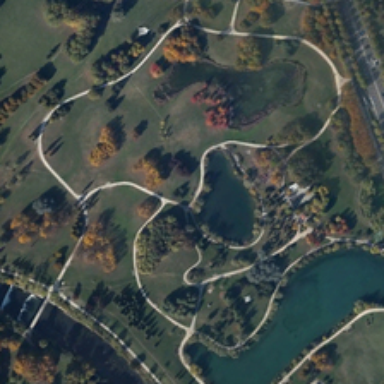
There are trees, a lake, road, path and grassland .